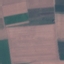
Land use / land cover: AnnualCrop